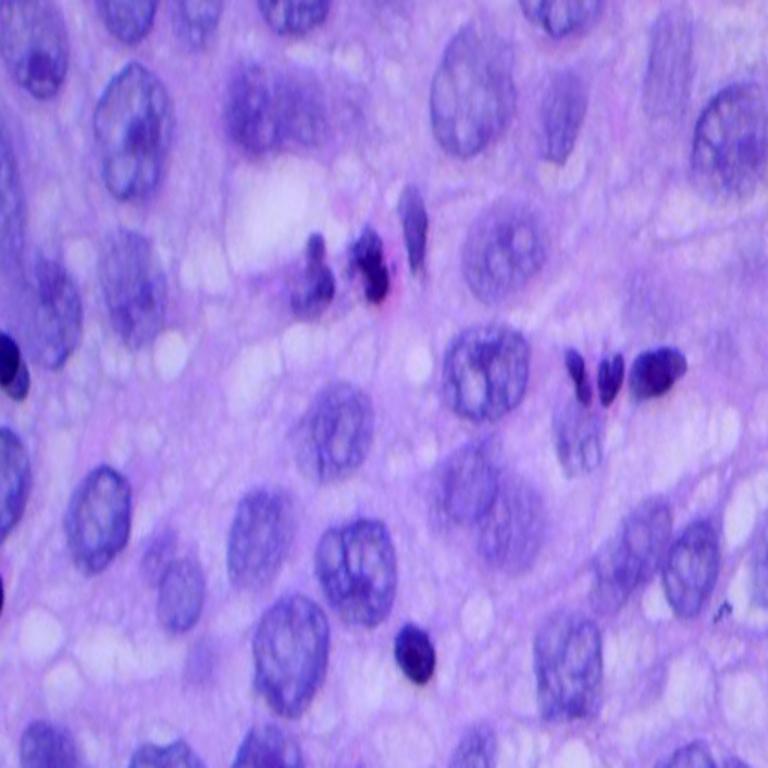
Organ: lung
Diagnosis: squamous carcinomas